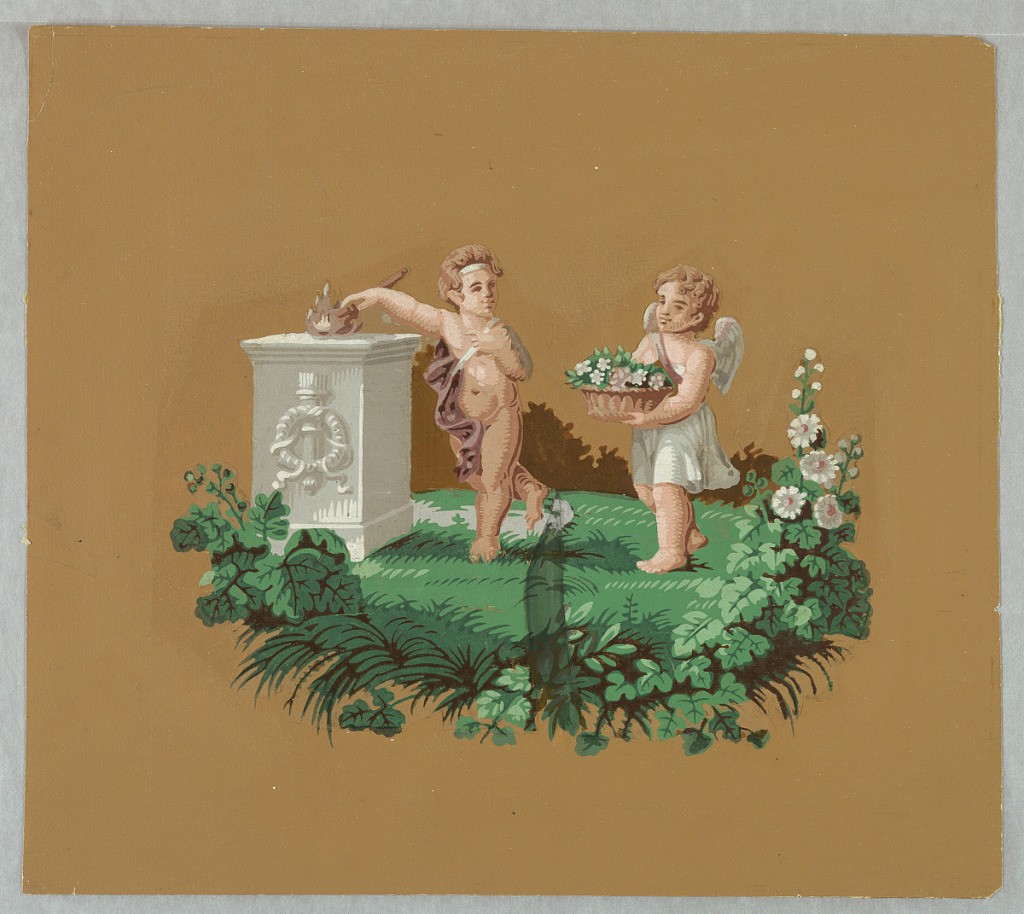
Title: Ornament
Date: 1815–25
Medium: Block-printed on handmade paper
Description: Two putti at an altar; the male putto with a torch, the female with a basket of flowers.